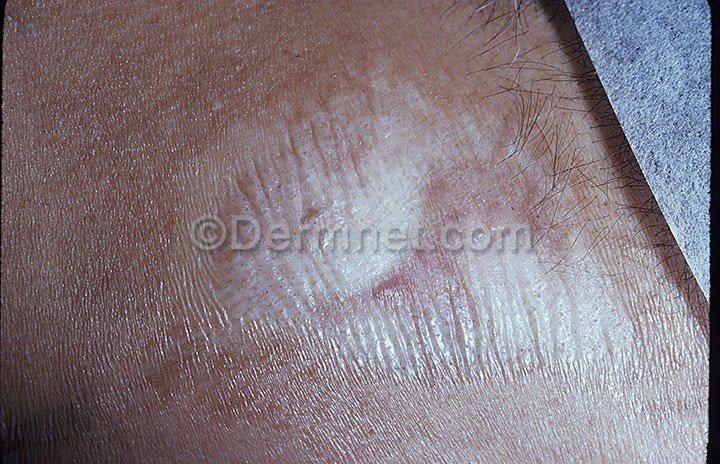
Disease: Lupus and other Connective Tissue diseases